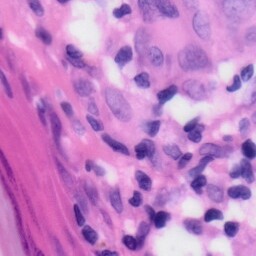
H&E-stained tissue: Skin